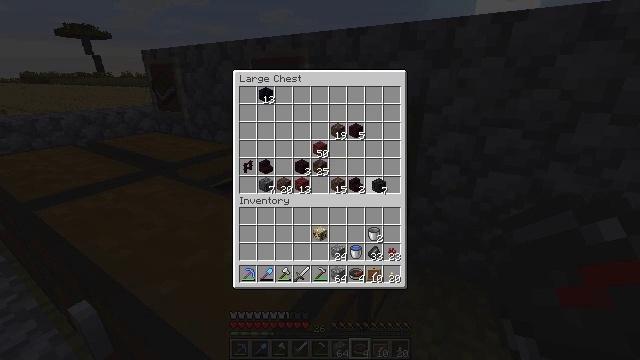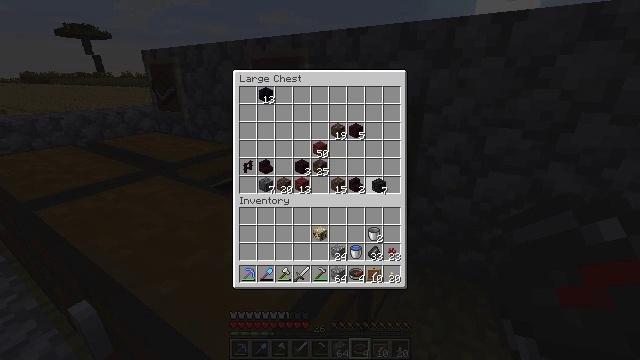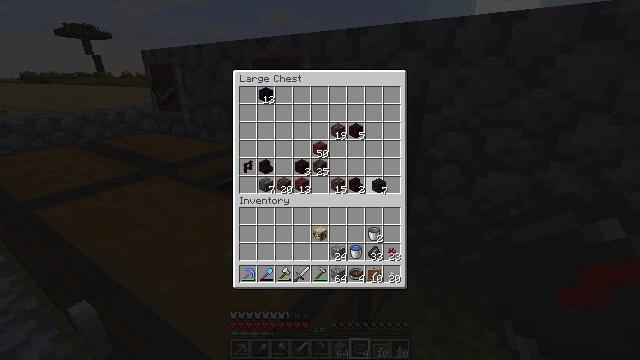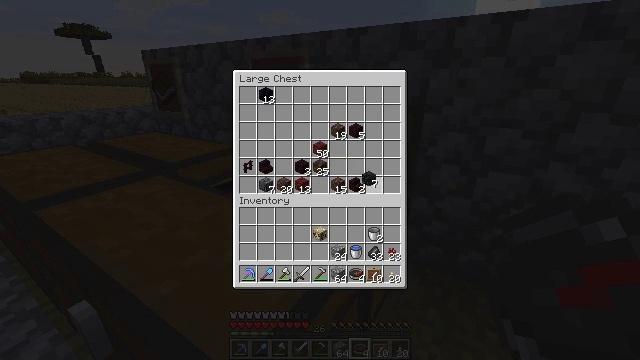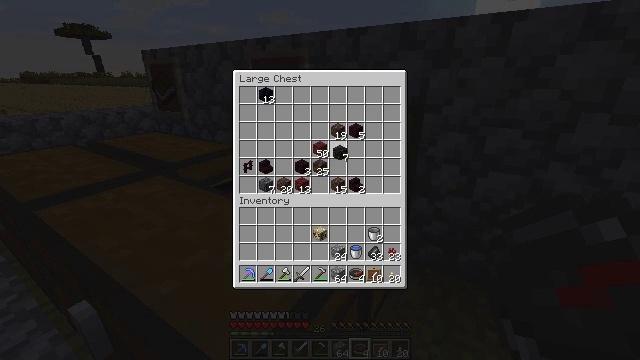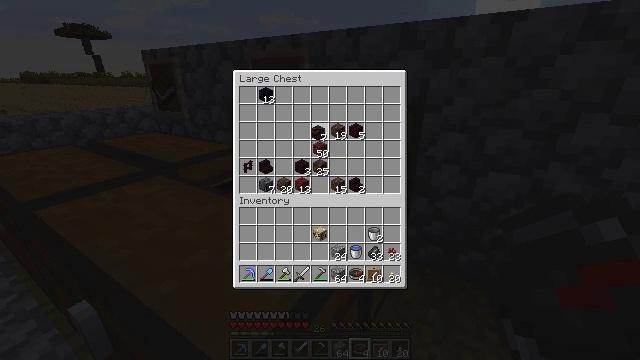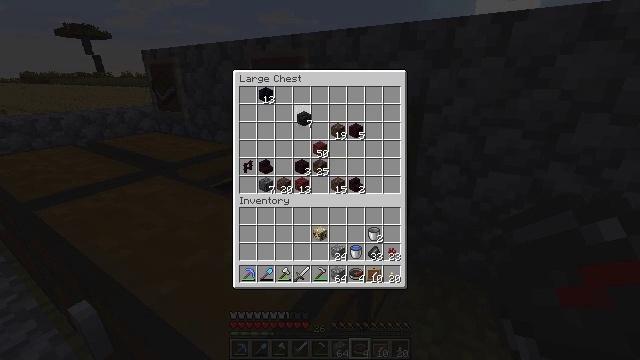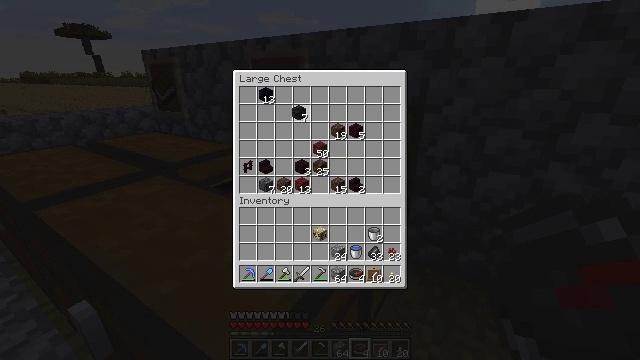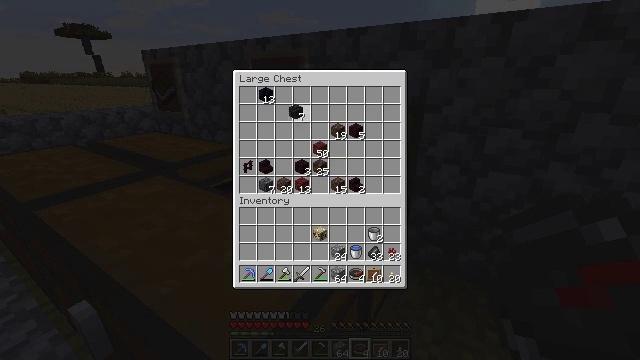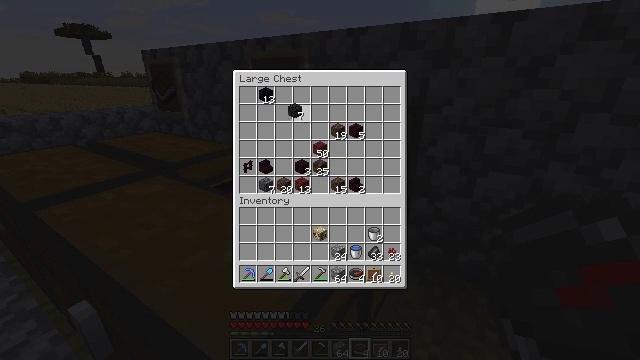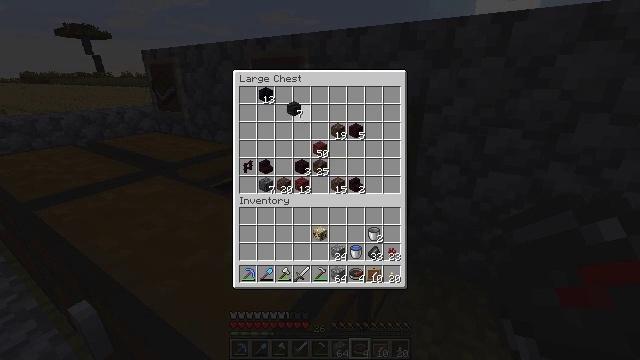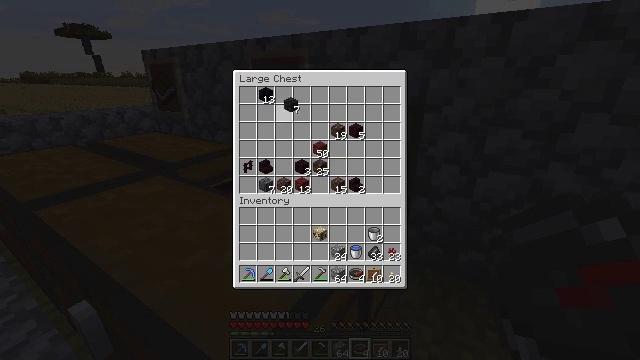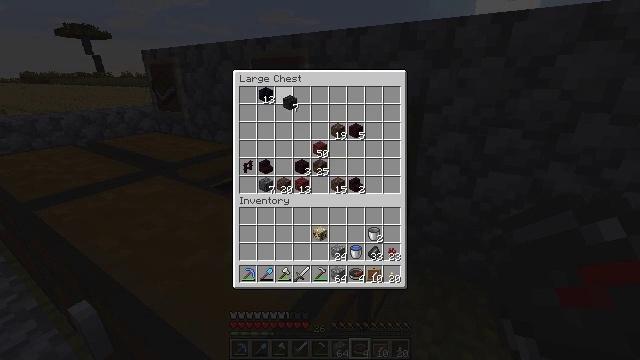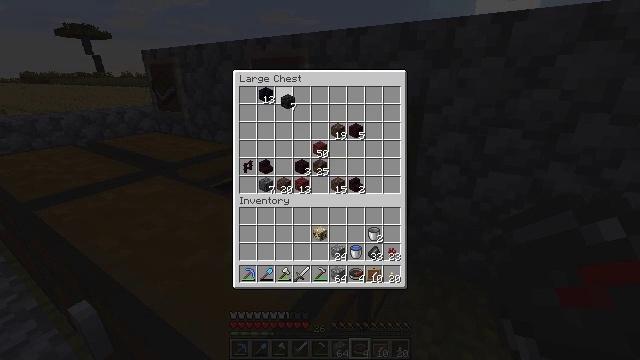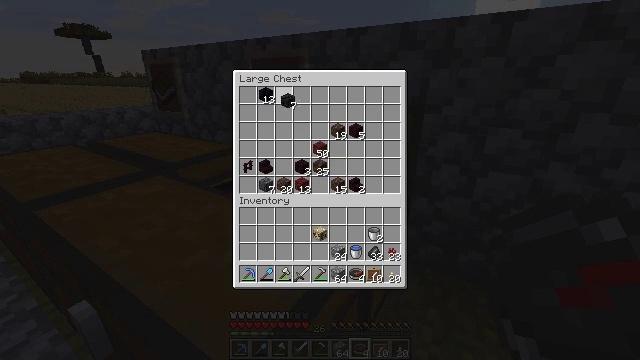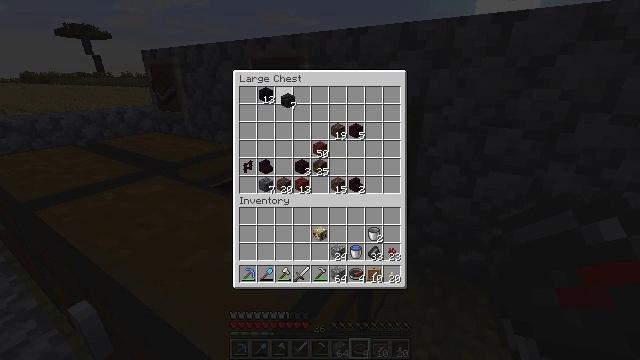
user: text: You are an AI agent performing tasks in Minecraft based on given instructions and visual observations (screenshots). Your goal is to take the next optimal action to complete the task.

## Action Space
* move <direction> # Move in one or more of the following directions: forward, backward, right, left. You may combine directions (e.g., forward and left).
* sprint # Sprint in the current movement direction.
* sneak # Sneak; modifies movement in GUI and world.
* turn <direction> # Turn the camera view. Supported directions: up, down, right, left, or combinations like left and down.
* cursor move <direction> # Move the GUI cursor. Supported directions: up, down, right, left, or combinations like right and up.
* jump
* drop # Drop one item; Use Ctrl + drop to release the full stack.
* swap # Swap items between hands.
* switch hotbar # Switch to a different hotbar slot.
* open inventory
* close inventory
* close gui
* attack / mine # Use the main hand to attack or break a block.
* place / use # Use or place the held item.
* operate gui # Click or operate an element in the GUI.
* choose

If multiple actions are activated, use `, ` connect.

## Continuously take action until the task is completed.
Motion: motion action
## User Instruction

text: Destroy the acacia wall sign for reuse.
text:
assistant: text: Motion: operate gui
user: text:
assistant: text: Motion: operate gui
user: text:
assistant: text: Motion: cursor move left and up, operate gui
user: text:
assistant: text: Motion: cursor move left and up
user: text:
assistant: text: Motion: cursor move left and up
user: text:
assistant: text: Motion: cursor move left and up
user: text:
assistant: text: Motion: no_op
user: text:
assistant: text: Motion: no_op
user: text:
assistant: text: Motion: no_op
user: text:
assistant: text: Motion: no_op
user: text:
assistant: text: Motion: no_op
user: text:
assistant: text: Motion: no_op
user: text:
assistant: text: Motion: no_op
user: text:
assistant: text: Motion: operate gui
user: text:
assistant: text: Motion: operate gui
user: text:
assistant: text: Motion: operate gui
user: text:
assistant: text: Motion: no_op
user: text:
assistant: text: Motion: no_op
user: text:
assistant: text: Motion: cursor move down
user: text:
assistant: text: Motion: cursor move down
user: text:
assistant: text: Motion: cursor move down
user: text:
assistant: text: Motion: no_op
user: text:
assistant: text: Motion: no_op
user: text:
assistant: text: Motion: no_op
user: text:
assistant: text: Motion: operate gui
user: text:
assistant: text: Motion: operate gui
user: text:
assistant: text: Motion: cursor move right, operate gui
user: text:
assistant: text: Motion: cursor move right and down
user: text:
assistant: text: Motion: cursor move right and down
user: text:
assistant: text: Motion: no_op